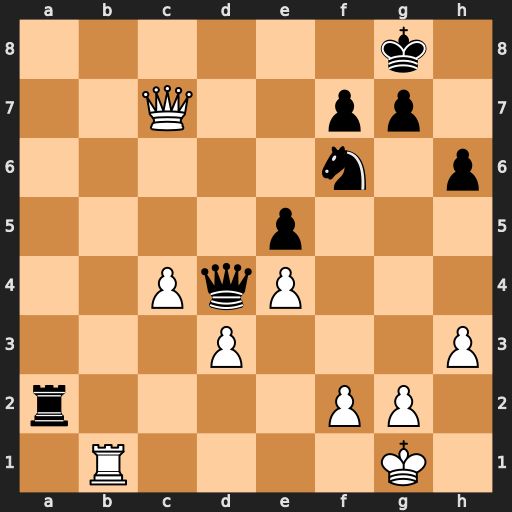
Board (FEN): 6k1/2Q2pp1/5n1p/4p3/2PqP3/3P3P/r4PP1/1R4K1
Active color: w
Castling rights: -
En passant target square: -
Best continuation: Qc8+ Kh7 Qf5+ g6 Qxf6